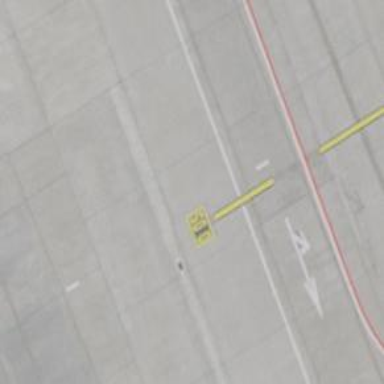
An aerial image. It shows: Airport parking position.